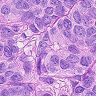
Metastatic tissue present: yes